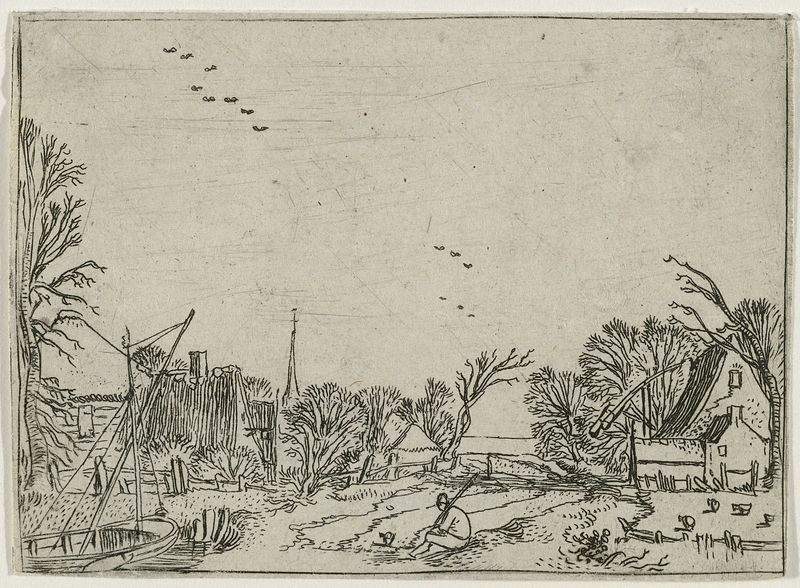
Titel: Het dorp
Künstler: Esaias van de Velde
Standort: Amsterdam
Institution: Rijksmuseum
Schlagwörter: baum, feder, himmel, mann, vogel, wasser, weiß, wolken, bäume, fluss, kirchturm, landschaft, sitzen, ufer, fenster, schwarz, zeichnung, dach, gebäude, haus, tiere, weg, wiese, zaun, bach, häuser, mühle, natur, vögel, brücke, kirche, boot, kamin, schiff, ente, fischer, dorf, grafik, graphik, monochrom, bauernhof, hof, enten, striche, linear, druck, druckgraphik, schwarzweiß, fisch, siedlung, huhn, schafe, angler, druckgrpahik, hühner, 1830